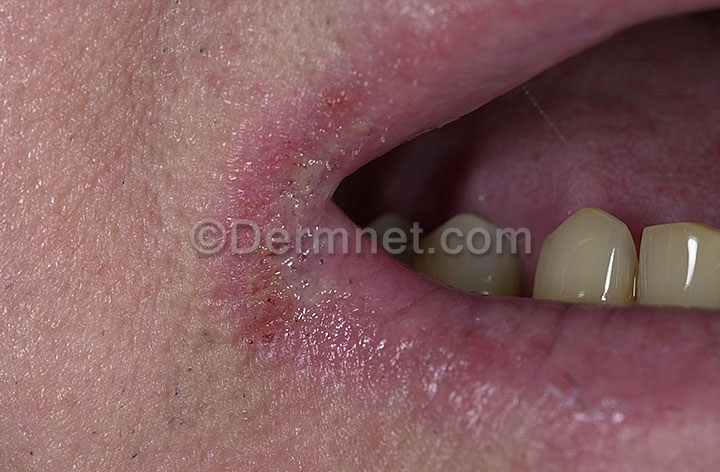
Disease: Tinea Ringworm Candidiasis and other Fungal Infections